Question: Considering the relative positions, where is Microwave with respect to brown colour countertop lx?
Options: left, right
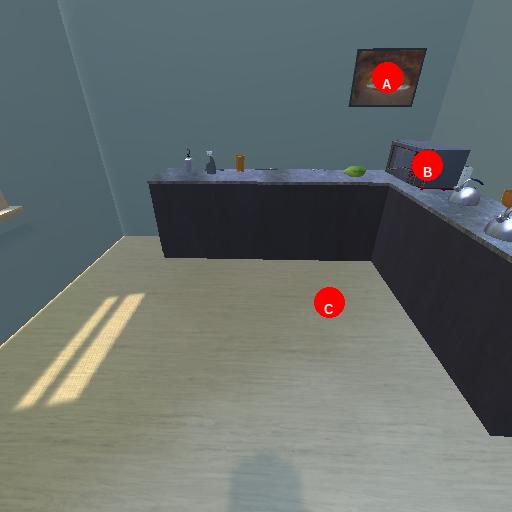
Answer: left